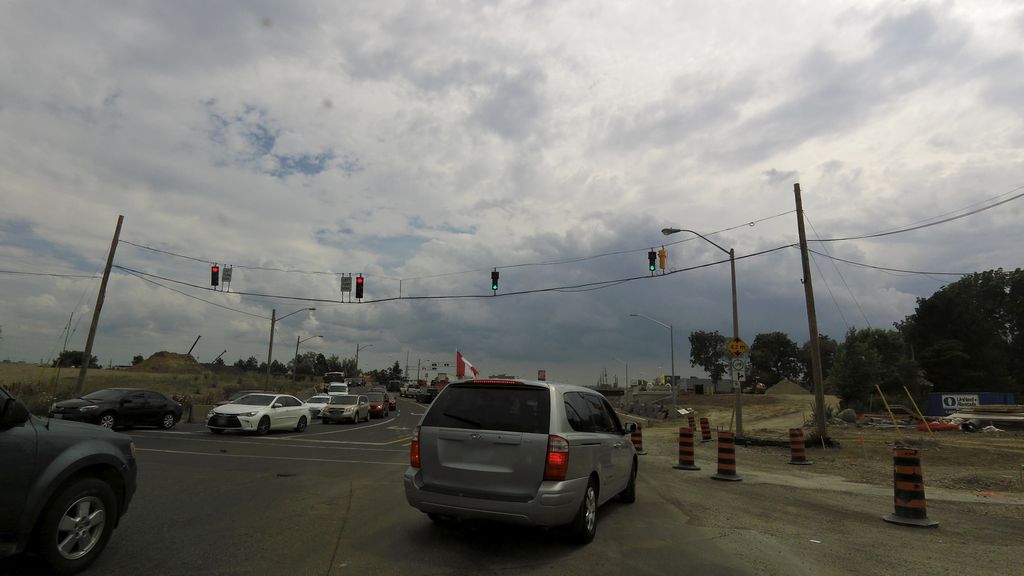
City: hamilton